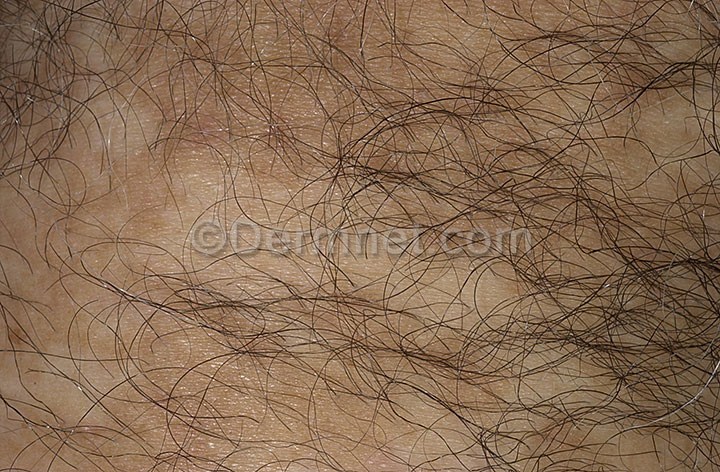
Disease: Melanoma Skin Cancer Nevi and Moles